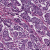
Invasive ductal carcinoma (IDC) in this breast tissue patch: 1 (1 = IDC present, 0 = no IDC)